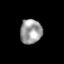
Tissue: skin
Cell type: Epithelial cells
Senescence score: 0.165
Nuclear area (px): 523
Mean DAPI intensity: 157.176